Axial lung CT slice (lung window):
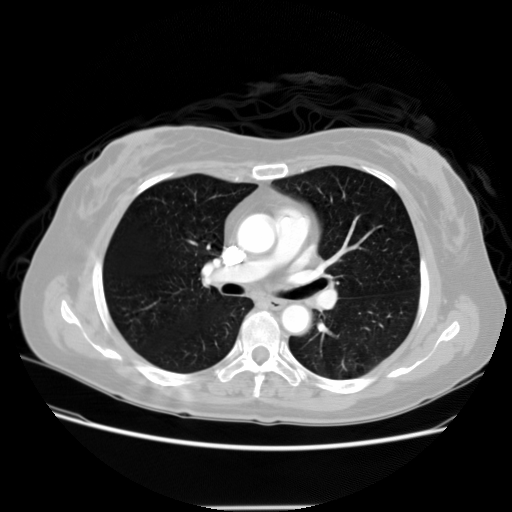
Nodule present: no